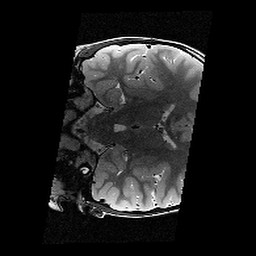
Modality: T2w
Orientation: coronal
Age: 9
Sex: male
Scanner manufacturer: siemens
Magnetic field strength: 3 T
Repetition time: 9.23 s
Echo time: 0.067 s